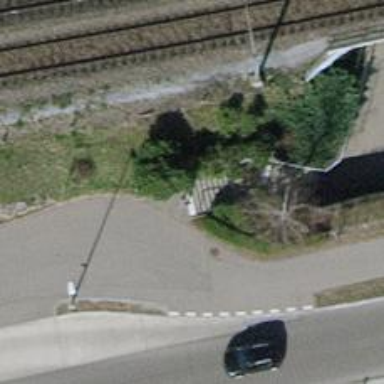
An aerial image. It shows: Concrete steps.